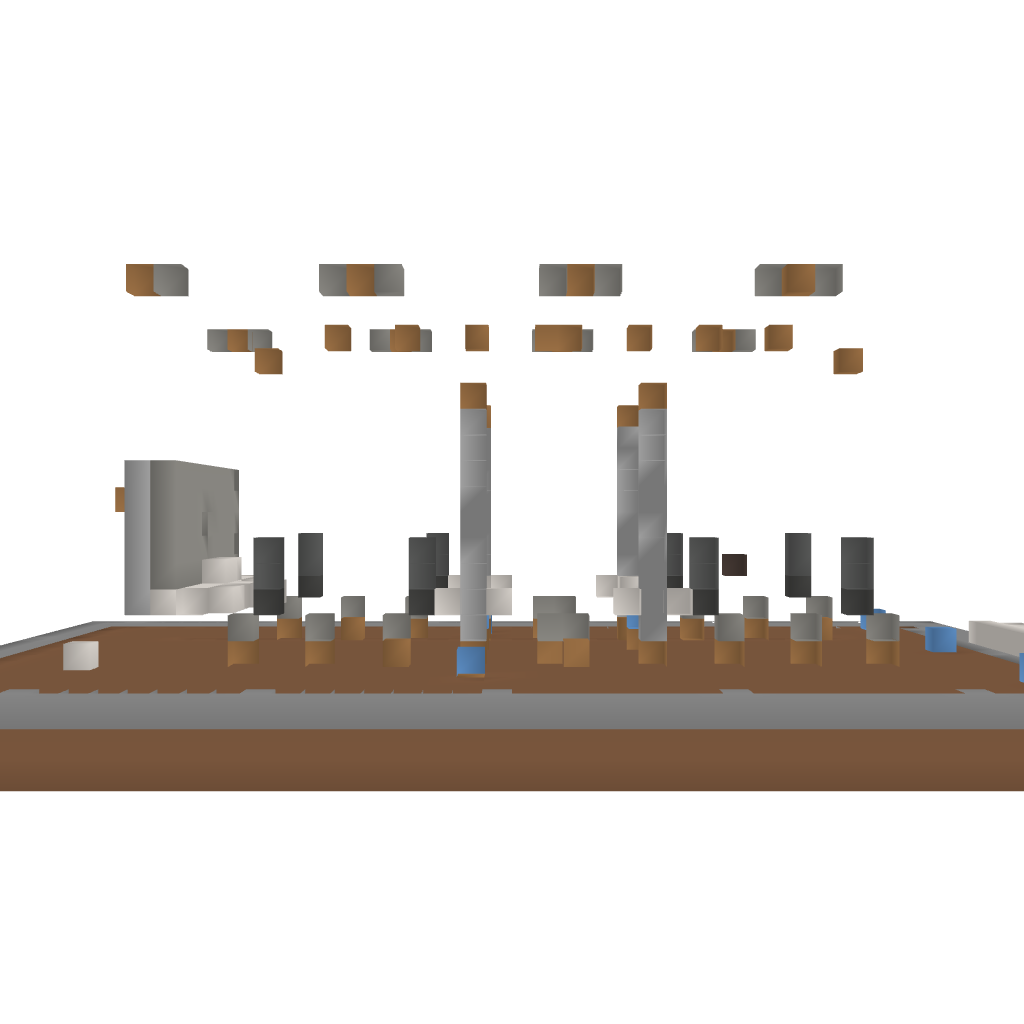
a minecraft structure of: NerdHerd Temple